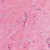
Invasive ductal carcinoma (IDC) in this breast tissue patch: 0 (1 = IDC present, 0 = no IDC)